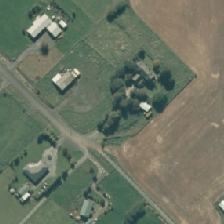
Land cover: urban_build_up